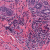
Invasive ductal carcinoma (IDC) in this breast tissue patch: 0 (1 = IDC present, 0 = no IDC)